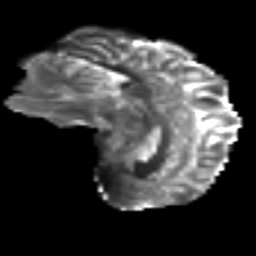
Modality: T2w
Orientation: sagittal
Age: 32
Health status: ill
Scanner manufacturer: philips
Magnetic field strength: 3 T
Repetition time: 9 s
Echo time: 0.127 s